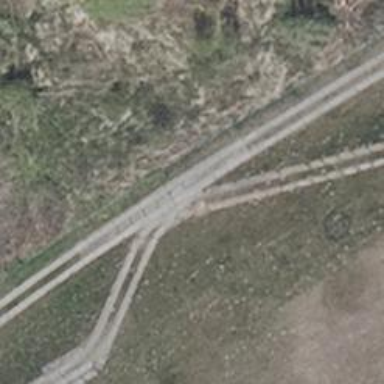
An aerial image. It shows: High-quality track road with concrete lane surface.